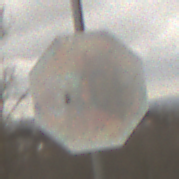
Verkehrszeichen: Stop
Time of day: Midday
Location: Outdoor (Nature)
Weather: Overcast
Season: NotSpecified
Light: Natural